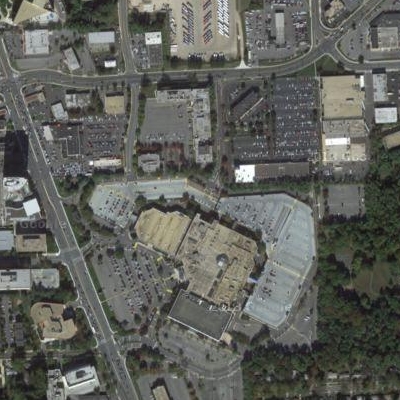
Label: gParking